Interaction volume radius: 10 \u00c5
Interaction volume height: 10 \u00c5
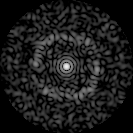
Disorder parameter: 0.8017